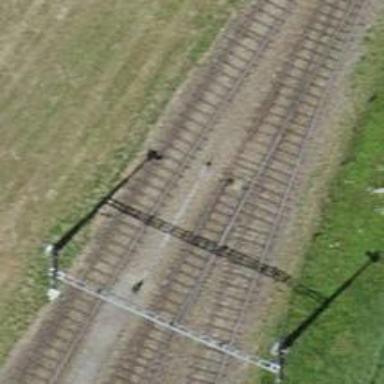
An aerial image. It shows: Railway switch.